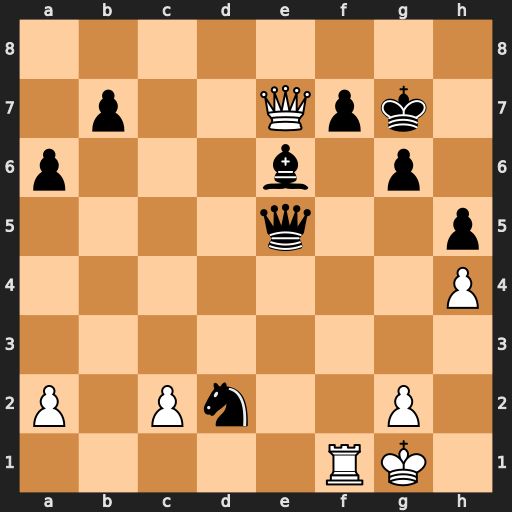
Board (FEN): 8/1p2Qpk1/p3b1p1/4q2p/7P/8/P1Pn2P1/5RK1
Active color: w
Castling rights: -
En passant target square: -
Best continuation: Rxf7+ Bxf7 Qxe5+